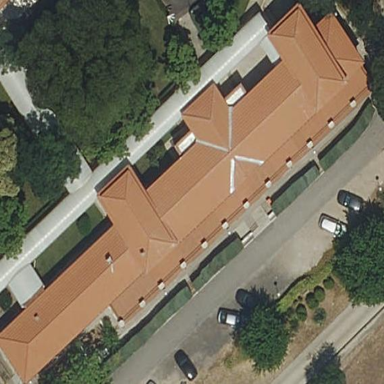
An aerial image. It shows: Hospital building.